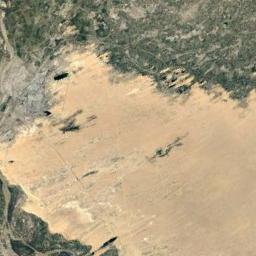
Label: desert